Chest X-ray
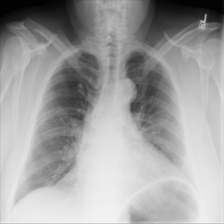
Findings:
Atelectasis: negative
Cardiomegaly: negative
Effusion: negative
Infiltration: negative
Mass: negative
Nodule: negative
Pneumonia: negative
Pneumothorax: negative
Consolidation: negative
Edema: negative
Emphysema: negative
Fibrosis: negative
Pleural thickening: negative
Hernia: negative